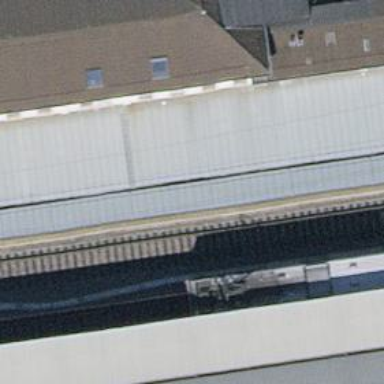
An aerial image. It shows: Public transport stop position along the railway.